Question: I have a search page and want to prevent "top20" div section on the right to move below the section rounded by rectangle when I change the size of browser window.
CSS:
'''
#search_parameters_border {
border: 1px outset gray;
float: left;
padding: 10px;
}
#searchBox {
background-color: white;
color: black;
text-align: left;
margin-bottom: 15px;
}
#categories {
line-height: 20px;
height: 420px;
width: 250px;
float: left;
padding: 10px;
margin: 5px 5px 5px 5px;
}
#additionalFilters {
width: 700px;
float: left;
padding: 10px;
margin: 5px 5px 5px 5px;
}
#top20 {
width: 650px;
padding: 5px;
margin: 5px 5px 5px 50px;
float: left;
}
'''
The screen shot:

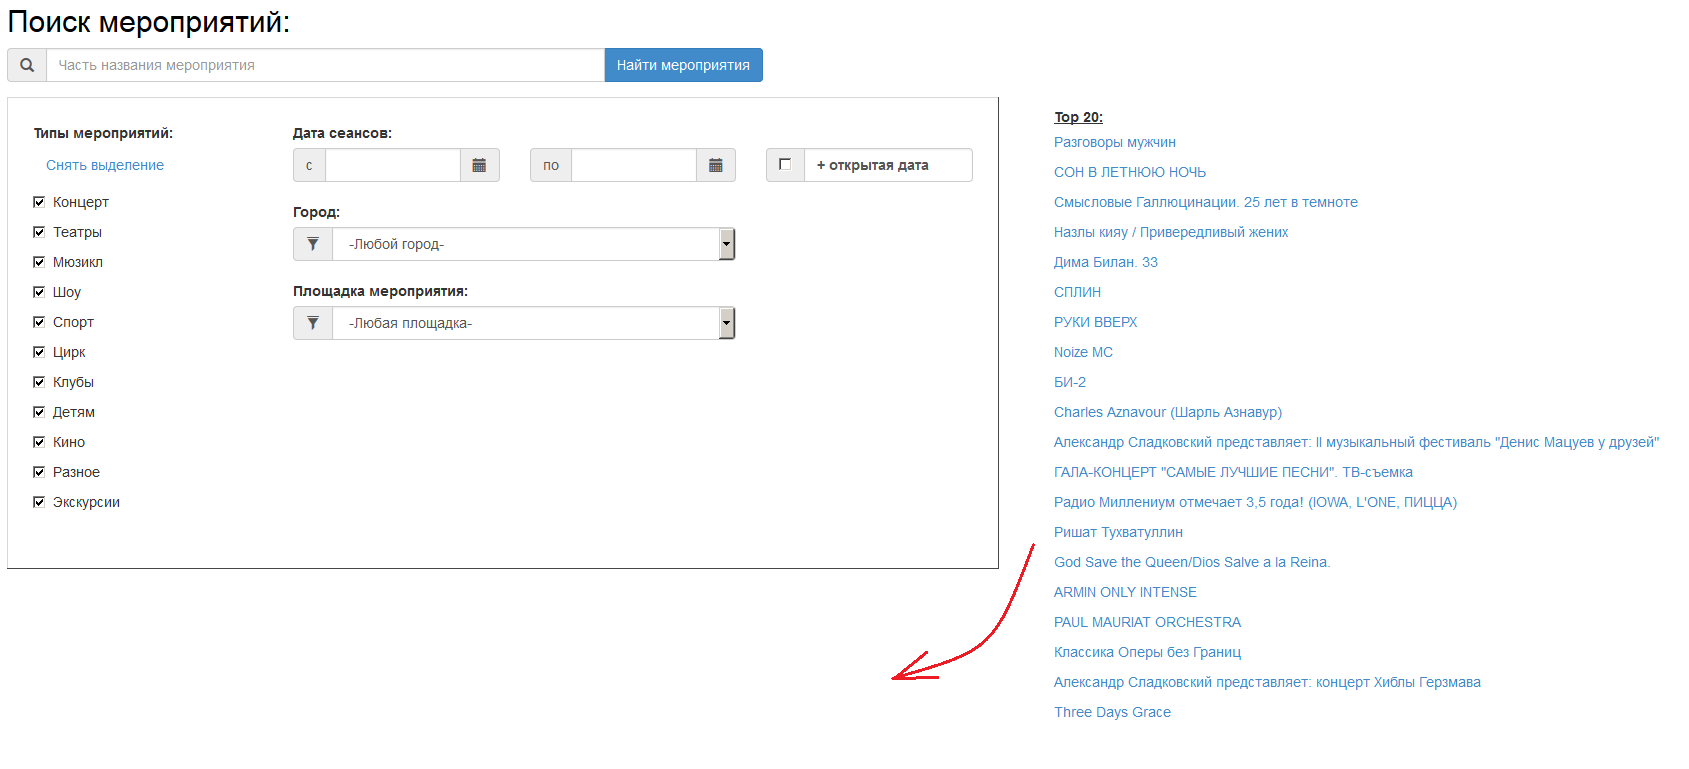
Answer: As you're using absolute values for all widths you need to give a min-width to the surrounding container. Than you're top20 div will not move.
But you should consider making you're style more fluid.